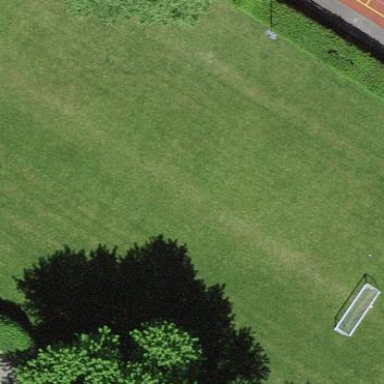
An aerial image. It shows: Grass pitch used for soccer.